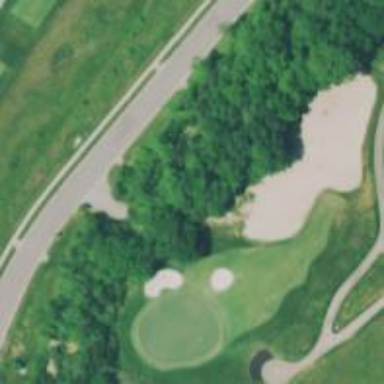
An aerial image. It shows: Sandy area is golf bunker.